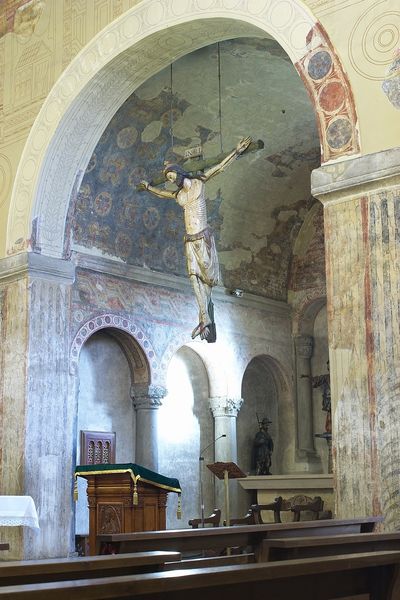
Titel: San Julián de los Prados in Oviedo
Standort: Oviedo, San Julián de los Prados (EU - E)
Schlagwörter: blau, holz, licht, raum, stuhl, säule, säulen, rot, tuch, malerei, wand, samt, kirche, figur, fransen, redner, decke, innen, kreis, bogen, mauer, bank, rundbogen, thron, wandgemälde, foto, bögen, gewölbe, hängen, lendentuch, kreuz, tageslicht, altar, bänke, pult, rom, kapitell, hängend, kanzel, christus, jesus, kirchenraum, fresken, chor, kapelle, kruzifix, heiliger, lesepult, fresko, verzierungen, quasten, triumphbogen, vierung, fragmente, restauration, beschädigt, inri, triumphkreuz, fesko, verwittert, jesus am kreuz, ambo, chorbogen, bommeln, frgmente